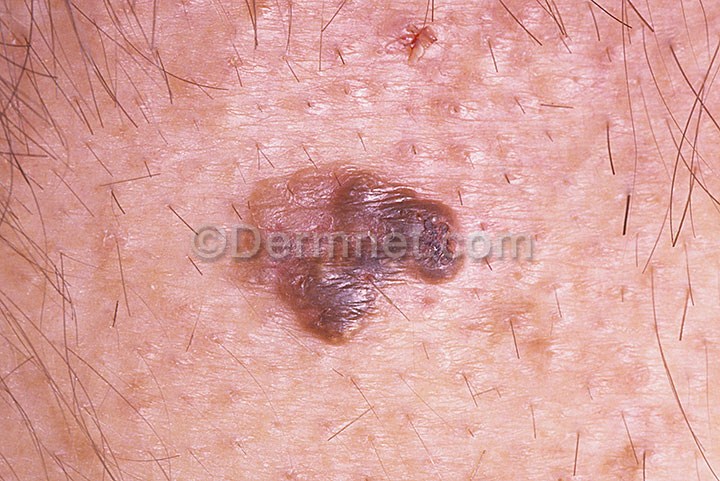
Disease: Seborrheic Keratoses and other Benign Tumors